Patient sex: F
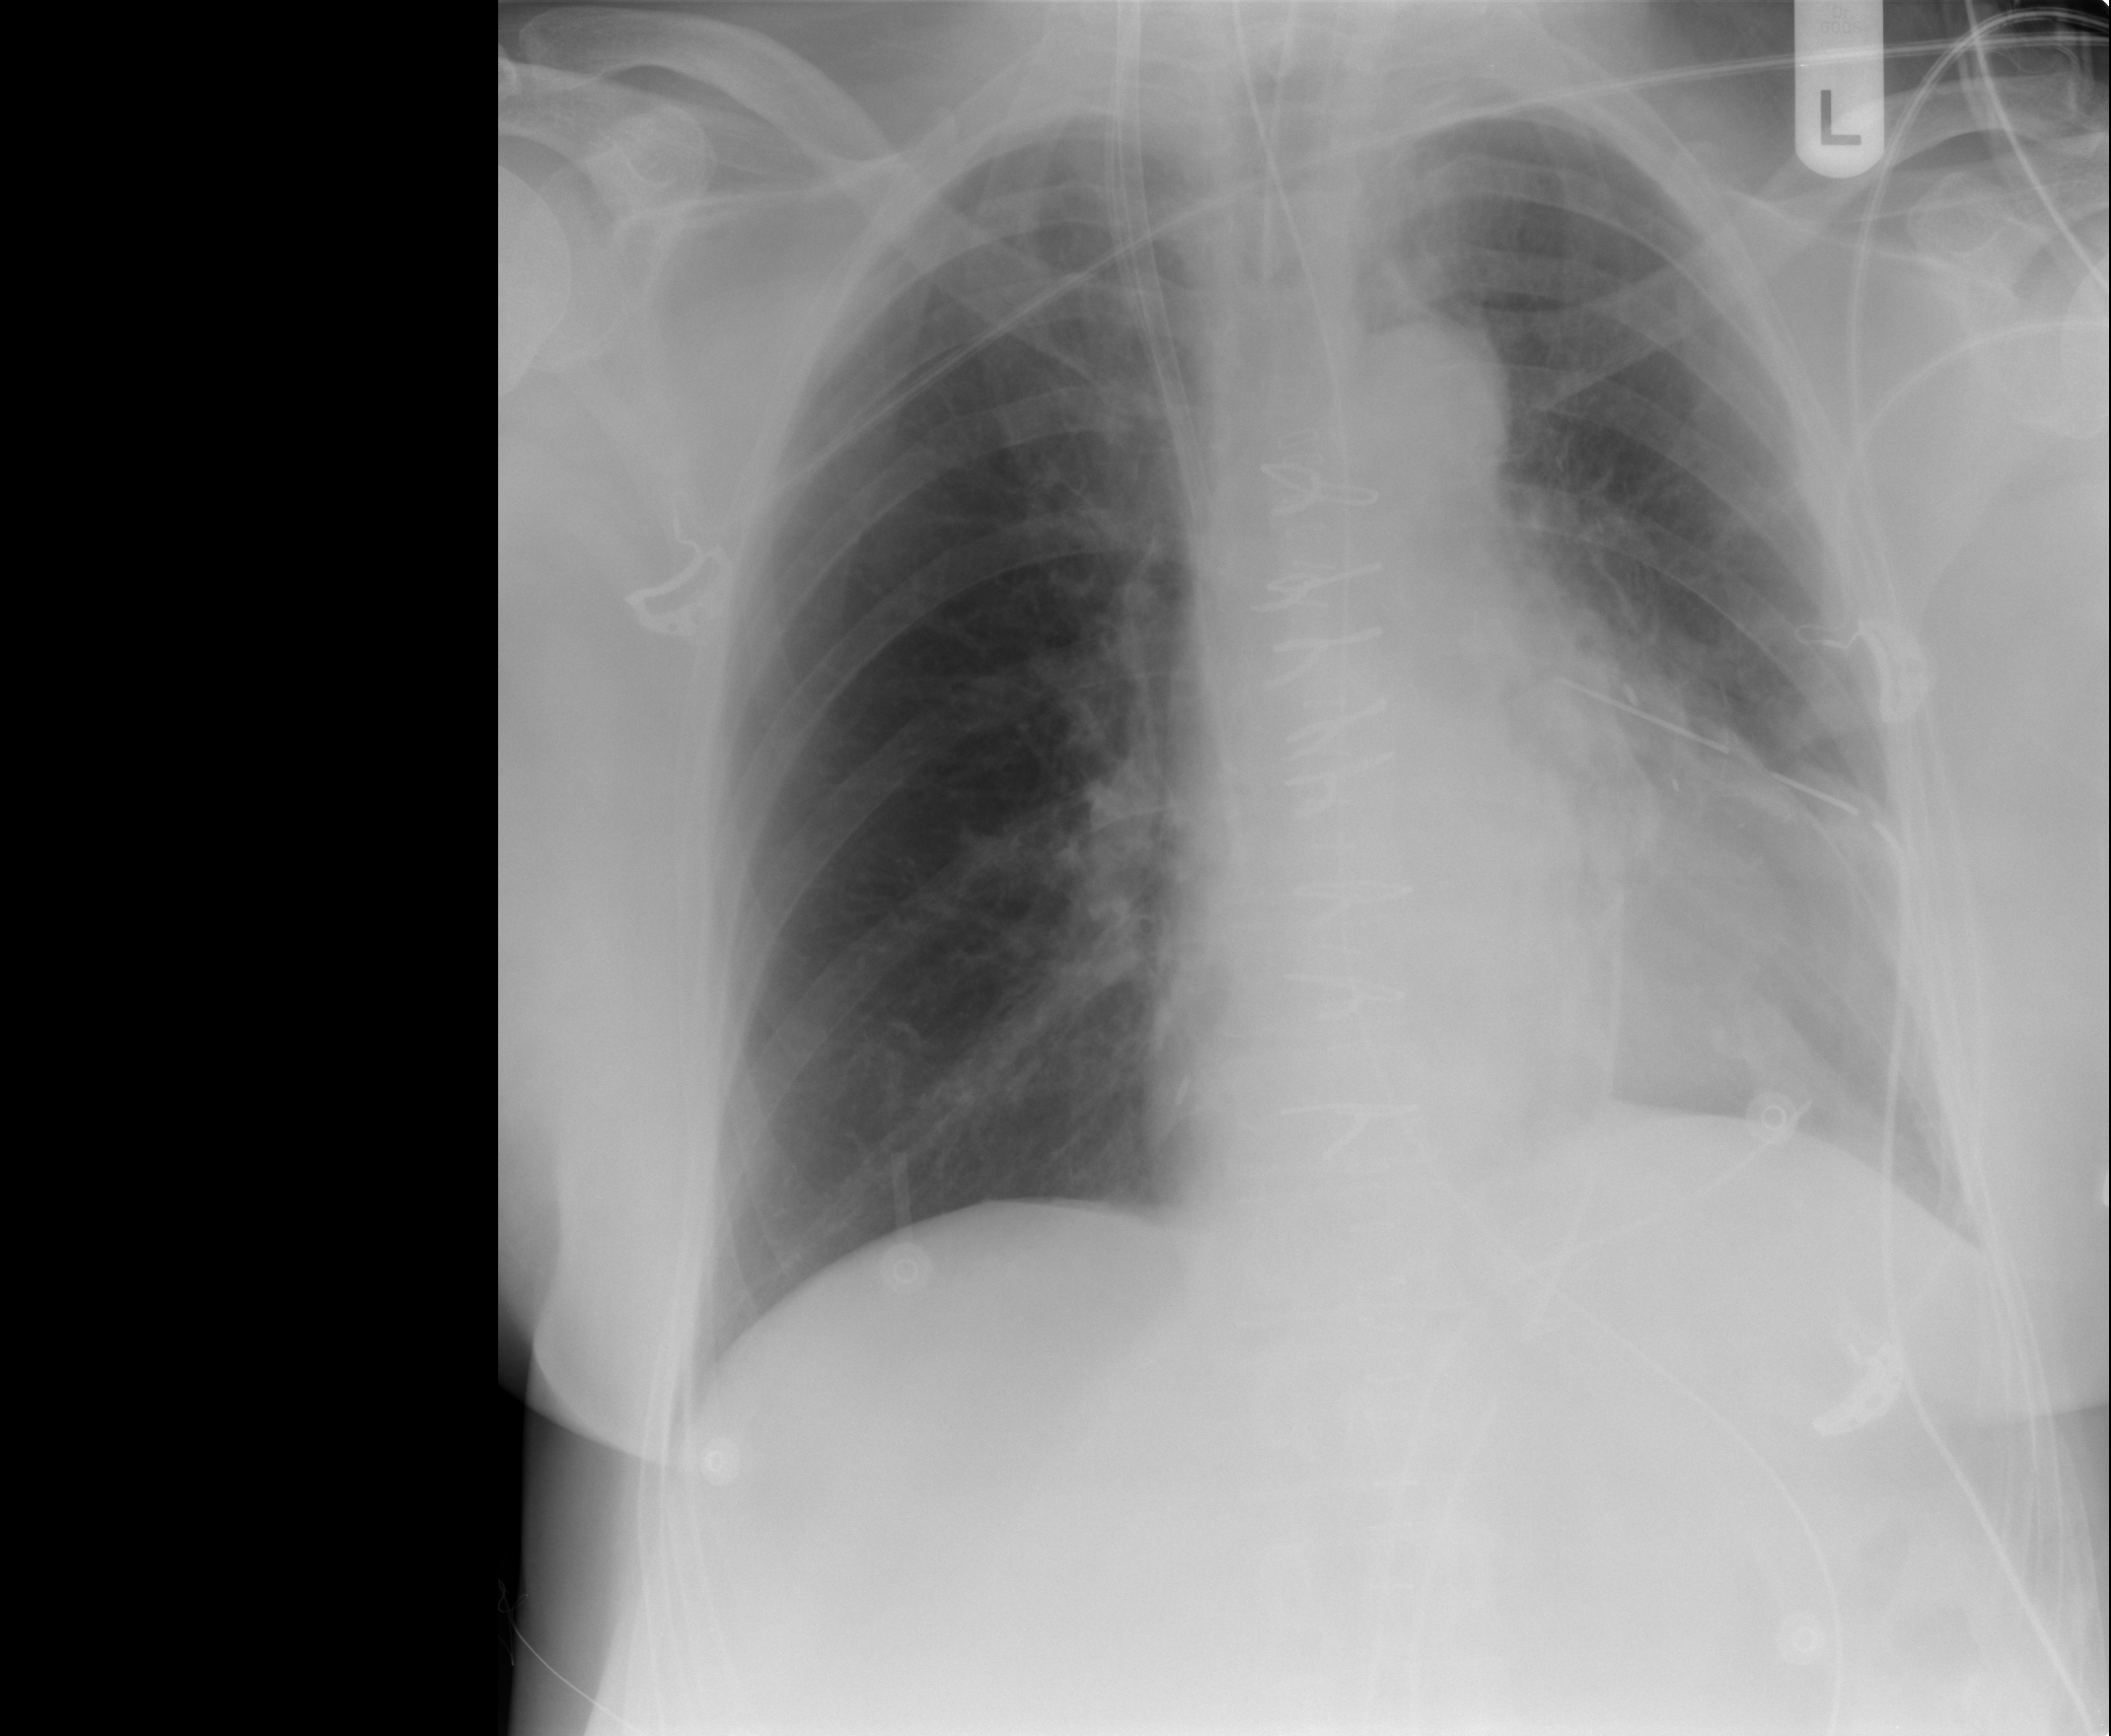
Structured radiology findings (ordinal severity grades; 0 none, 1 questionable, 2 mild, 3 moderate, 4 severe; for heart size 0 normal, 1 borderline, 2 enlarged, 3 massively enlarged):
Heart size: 1
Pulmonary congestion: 0
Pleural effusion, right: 0
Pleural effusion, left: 1
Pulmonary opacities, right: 0
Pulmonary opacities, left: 0
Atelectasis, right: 0
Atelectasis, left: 3